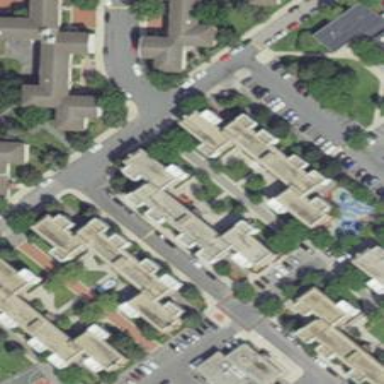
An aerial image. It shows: View of apartment building.